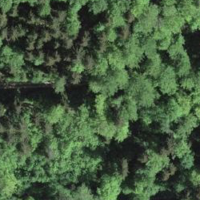
EUNIS habitat code: 41
Species observed at this site:
Epipactis atrorubens